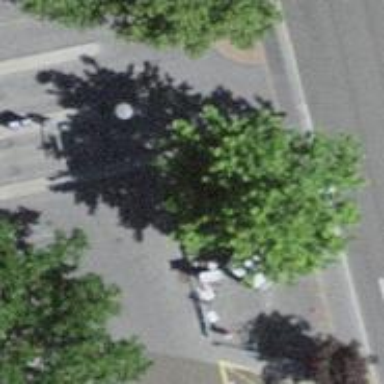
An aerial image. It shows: Charging station.